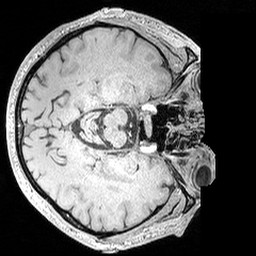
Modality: MP2RAGE
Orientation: axial
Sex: male
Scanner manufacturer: siemens
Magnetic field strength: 3 T
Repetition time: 5 s
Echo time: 0.00292 s